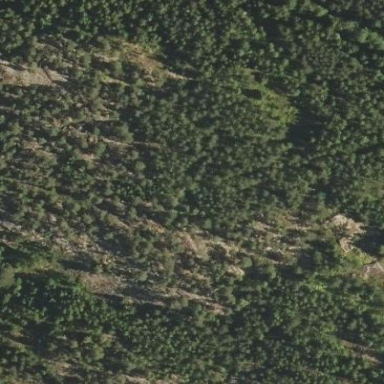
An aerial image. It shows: Landscape of bare rock.